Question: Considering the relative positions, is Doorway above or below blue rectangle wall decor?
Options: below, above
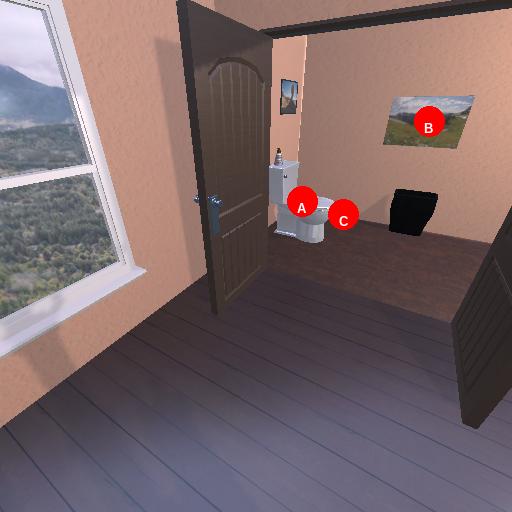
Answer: below